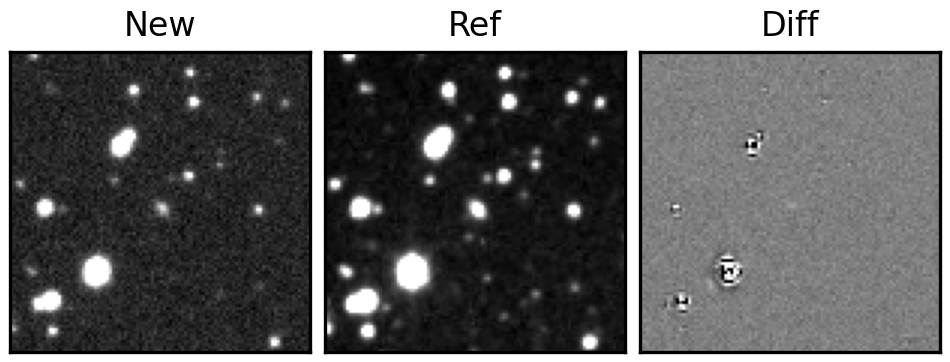
Label: real